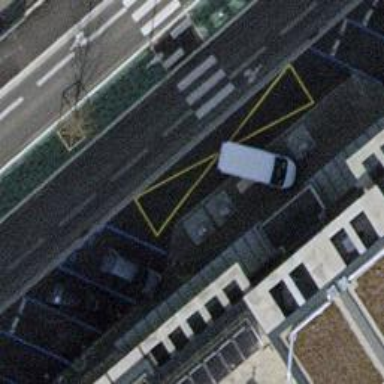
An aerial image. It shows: Bicycle parking area with stands.